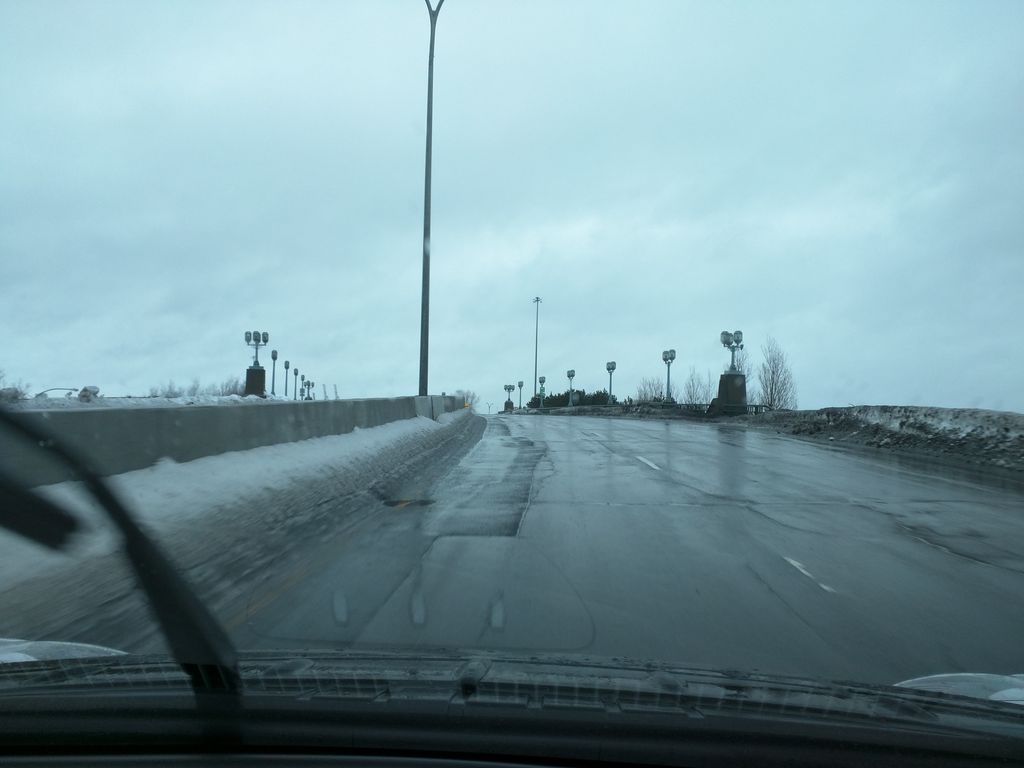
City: montreal